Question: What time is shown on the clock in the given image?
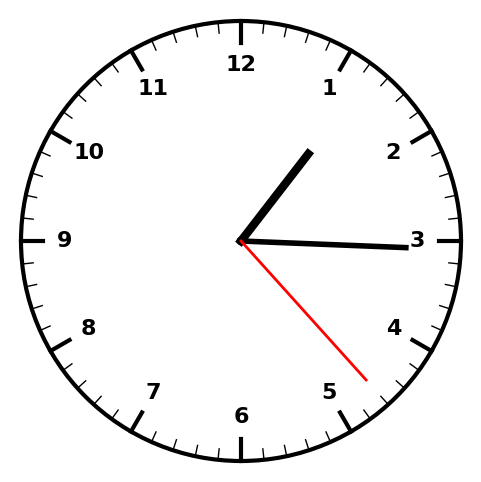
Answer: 01:15:23